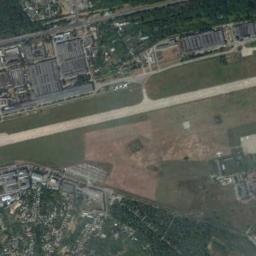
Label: airport